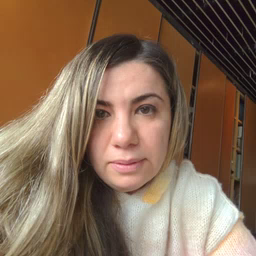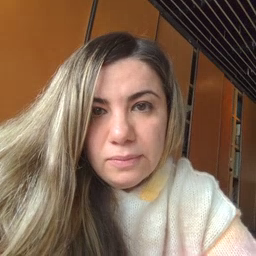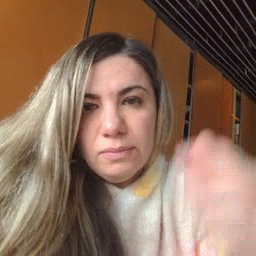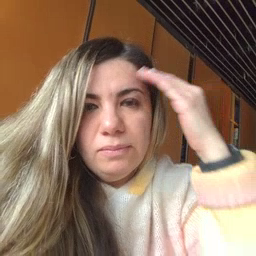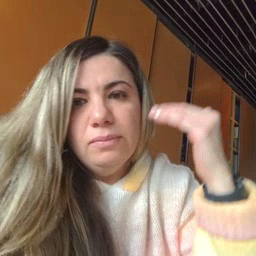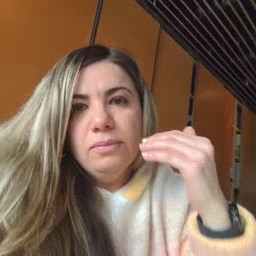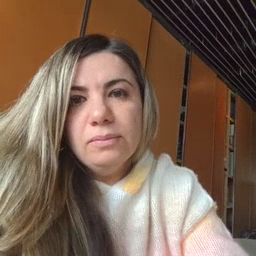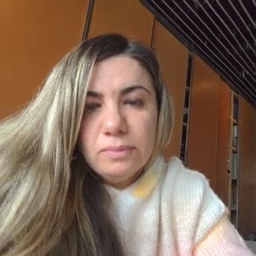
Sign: head